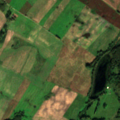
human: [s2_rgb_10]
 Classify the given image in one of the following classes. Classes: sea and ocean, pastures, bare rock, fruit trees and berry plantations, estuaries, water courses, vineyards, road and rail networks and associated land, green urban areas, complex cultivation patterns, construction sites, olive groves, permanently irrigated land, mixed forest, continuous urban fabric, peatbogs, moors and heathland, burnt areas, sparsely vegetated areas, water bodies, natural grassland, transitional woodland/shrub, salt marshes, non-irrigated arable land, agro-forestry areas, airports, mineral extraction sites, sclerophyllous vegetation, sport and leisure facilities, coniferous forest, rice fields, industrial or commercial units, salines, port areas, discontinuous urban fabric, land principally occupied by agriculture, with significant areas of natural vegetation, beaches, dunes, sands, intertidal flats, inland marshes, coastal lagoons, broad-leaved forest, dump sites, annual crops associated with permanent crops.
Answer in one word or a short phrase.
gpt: non-irrigated arable land, land principally occupied by agriculture, with significant areas of natural vegetation, transitional woodland/shrub